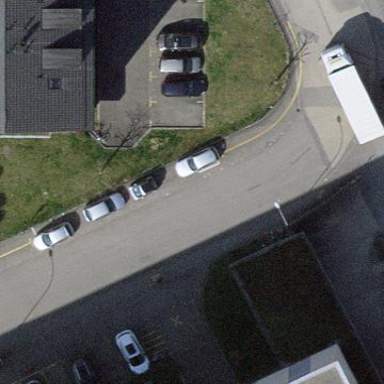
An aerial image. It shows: Street side parking area.